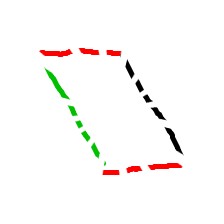
Shape: parallelogram